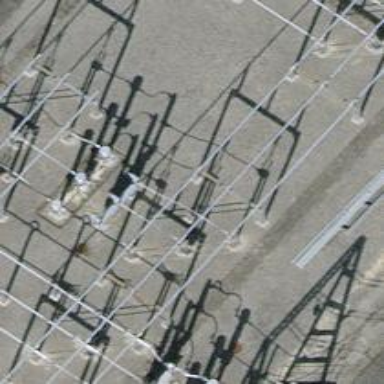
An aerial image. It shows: Busbar power line.